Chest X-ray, PA view. Patient: 57 years old, sex M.
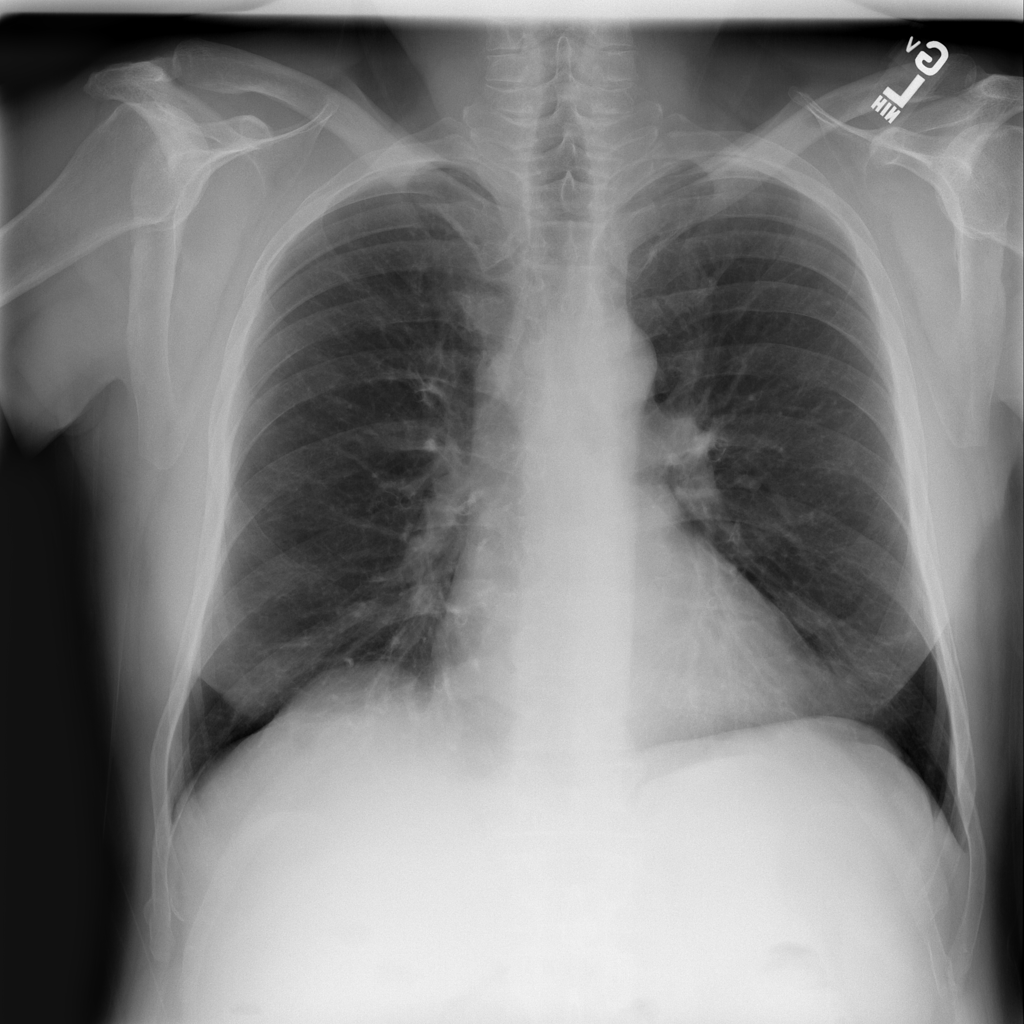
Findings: No Finding